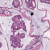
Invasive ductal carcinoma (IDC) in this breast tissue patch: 1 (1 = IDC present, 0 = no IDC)